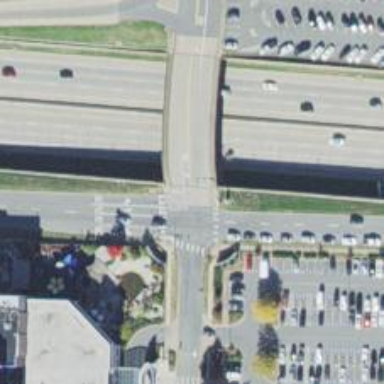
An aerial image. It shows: Tertiary road passing over beam bridge.